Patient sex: M
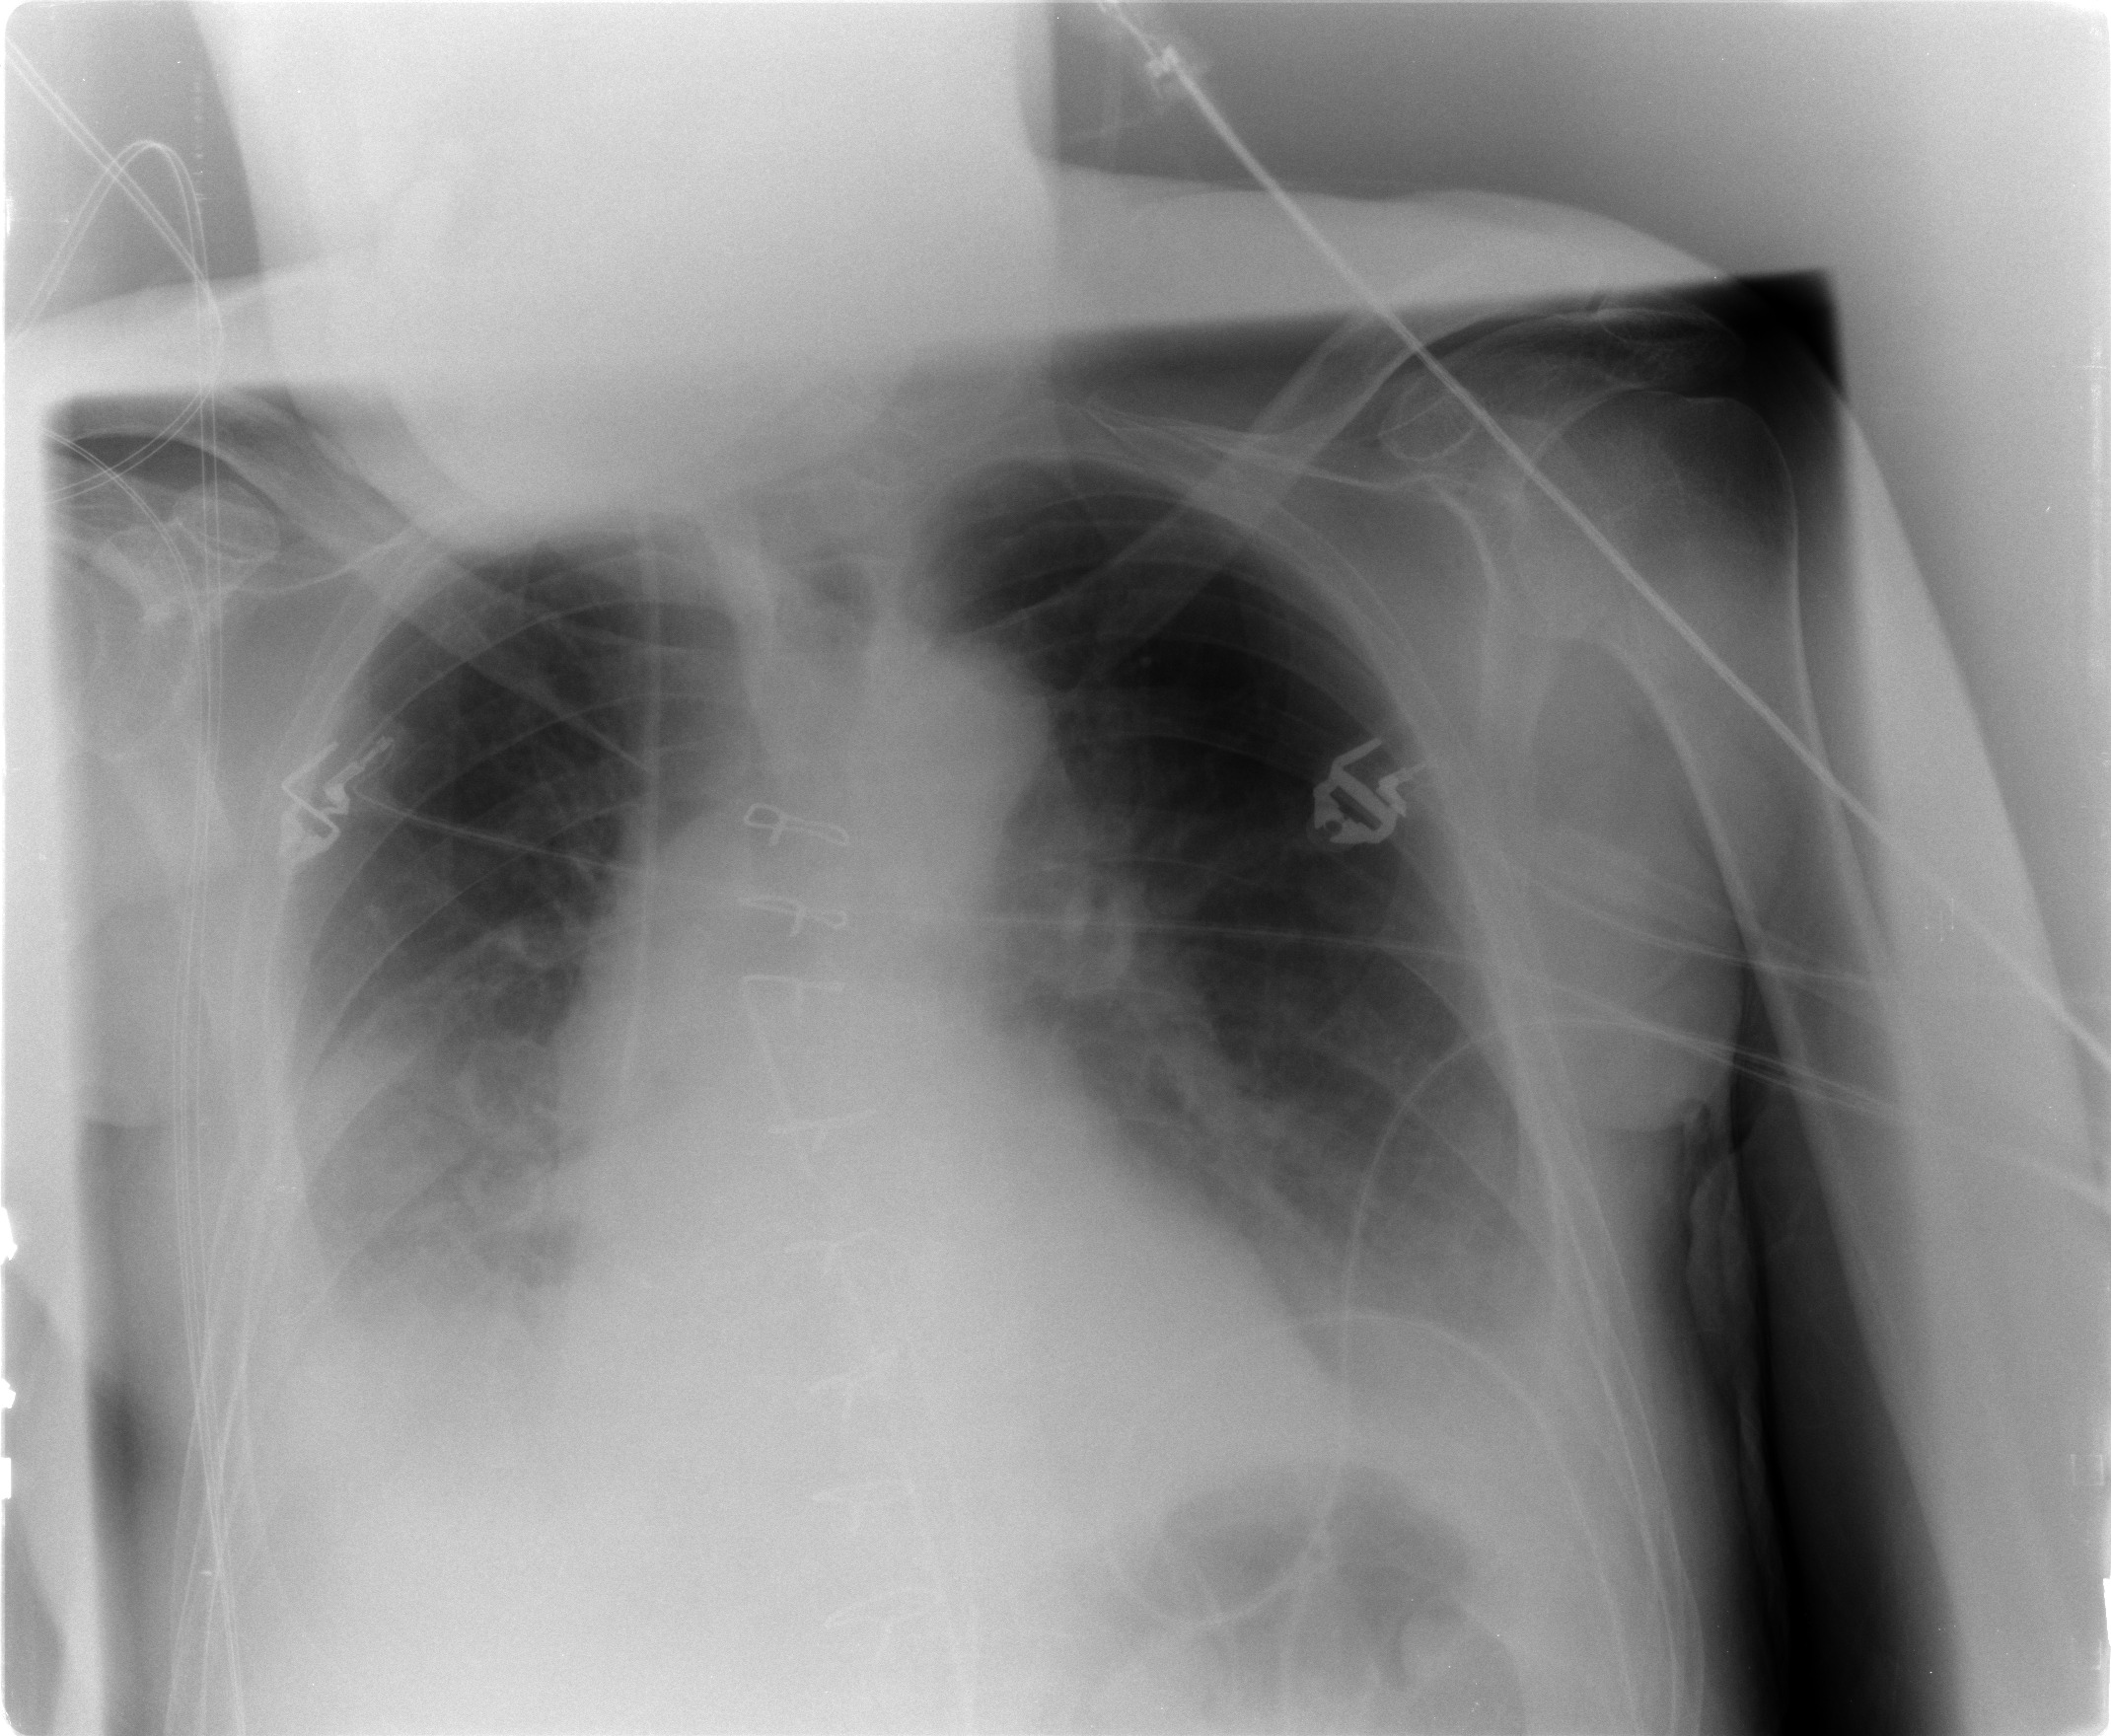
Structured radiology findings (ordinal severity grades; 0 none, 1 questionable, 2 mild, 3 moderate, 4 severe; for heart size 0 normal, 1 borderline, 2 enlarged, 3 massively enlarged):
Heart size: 2
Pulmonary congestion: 2
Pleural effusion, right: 3
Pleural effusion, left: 3
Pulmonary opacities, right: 1
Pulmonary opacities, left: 0
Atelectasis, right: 3
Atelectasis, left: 3